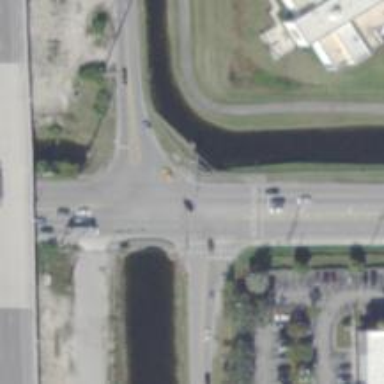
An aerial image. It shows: Uncontrolled road crossing with lines markings.